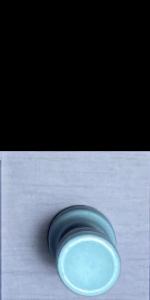
Label: Empty